Question: I am new to angularjs and have created three apps based on the angularjs tutorial.
<URL>
The apps are 'documentprofileApp', 'machineorderApp' and 'regionresourceApp'. I've setup services for each that reside in the 'core' folder. Also in the core folder is a filter named 'checkmark'.
To use 'checkmark' you enter ''core'' as a dependency in the app.module. 'checkmark''documentprofileApp''machineorder''regionresource'
> Error: <URL>.
My question is, should I create the services outside of the core folder or have I set something up incorrectly in how the dependencies are referenced in the various modules.
Instead of referencing 'core' as a dependency I tried referencing 'core.checkmark' similar to how the services are referenced (core.document, core.machineorder, etc). This doesn't work.
I went back to the tutorial and made sure I understood and followed how they had set it up there. Since this is an introductory tutorial it might just be that it is simplified for its purpose and I need to seek other sources to learn how to setup my project for multiple applications.
Folder structure:
<URL>

core.module:
'''
angular.module('core', [
'core.document',
'core.organization',
'core.department',
'core.machineorder',
'core.regionresource',
'core.region']);
'''
app.module:
'''
angular.module('documentprofileApp', [
'ngAnimate',
'ngRoute',
'core',
'documentDetail',
'documentList'
]);
angular.module('machineorderApp', [
'ngAnimate',
'ngRoute',
'ngCookies',
'thatisuday.dropzone',
'machineorderDetail',
'machineorderList'
]);
angular.module('regionresourceApp', [
'ngAnimate',
'ngRoute',
'regionresourceDetail',
'regionresourceList'
]);
'''
document-list.module:
'''
angular.module('documentList', ['core.document']);
'''
layout template:
'''
<head>
<title>Document Profiles</title>
@Styles.Render("~/bundle/machineOrderFileCommonCss")
@Scripts.Render("~/bundle/machineOrderFileCommonJs")
@Scripts.Render("~/bundle/documentProfileJs")
<script src="/app/core/machineorder/machineorder.module.js" type="text/javascript"></script>
<script src="/app/core/machineorder/machineorder.service.js" type="text/javascript"></script>
<script src="/app/core/regionresource/regionresource.module.js" type="text/javascript"></script>
<script src="/app/core/regionresource/regionresource.service.js" type="text/javascript"></script>
</head>
<div ng-app="documentprofileApp">
<div class="view-container">
<div ng-view class="view-frame"></div>
</div>
</div>
'''
Bundles:
'''
bundles.Add(new ScriptBundle("~/bundle/machineOrderFileCommonJs").Include(
"~/Scripts/common.js",
"~/Scripts/angular.min.js",
"~/Scripts/angular-animate.min.js",
"~/Scripts/angular-resource.min.js",
"~/Scripts/angular-route.js",
"~/Scripts/angular-ui/ui-bootstrap-tpls.min.js",
"~/Scripts/angular-messages.min.js",
"~/app/app.module.js",
"~/app/app.config.js",
"~/app/core/core.module.js"
));
bundles.Add(new ScriptBundle("~/bundle/machineOrderFileJs").Include(
"~/Scripts/angular-cookies.min.js",
"~/Code/FileManagement/dropzone.js",
"~/Scripts/ng-dropzone.js",
"~/app/core/machineorder/machineorder.module.js",
"~/app/core/machineorder/machineorder.service.js",
"~/app/machineorder-list/machineorder-list.module.js",
"~/app/machineorder-list/machineorder-list.component.js",
"~/app/machineorder-detail/machineorder-detail.module.js",
"~/app/machineorder-detail/machineorder-detail.component.js"
));
bundles.Add(new ScriptBundle("~/bundle/documentProfileJs").Include(
"~/app/core/checkmark/checkmark.filter.js",
"~/app/core/document/document.module.js",
"~/app/core/document/document.service.js",
"~/app/core/organization/organization.module.js",
"~/app/core/organization/organization.service.js",
"~/app/core/department/department.module.js",
"~/app/core/department/department.service.js",
"~/app/document-list/document-list.module.js",
"~/app/document-list/document-list.component.js",
"~/app/document-detail/document-detail.module.js",
"~/app/document-detail/document-detail.component.js"
));
'''
Thank you in advance to anyone who can offer any insight as to why the service files must be linked.
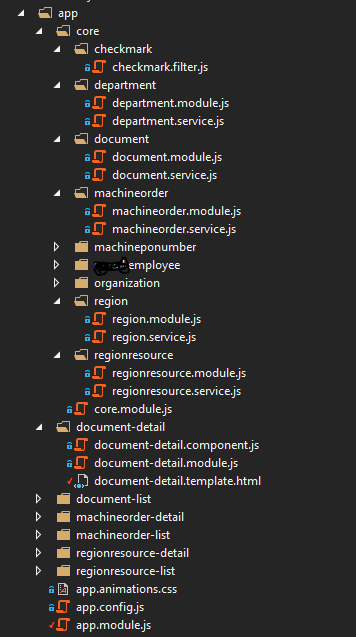
Answer: Your error message decodes as follows:
> Failed to instantiate module 'documentprofileApp' due to:
<URL>.Failed to instantiate module 'core' due to:
<URL>Failed to instantiate module 'core.machineorder' due to:
{1}
A common reason why the module fails to load is that you've forgotten to include the file with the defined module or that the file couldn't be loaded.
Either you did not include those files, or the module is not named '"core.machineorder"'.